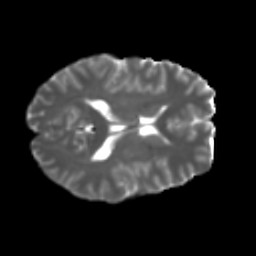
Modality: T2w
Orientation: axial
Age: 31
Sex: male
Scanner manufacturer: ge
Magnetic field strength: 3 T
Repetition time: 7.8 s
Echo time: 0.0607 s